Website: home-depot
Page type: orders-overview
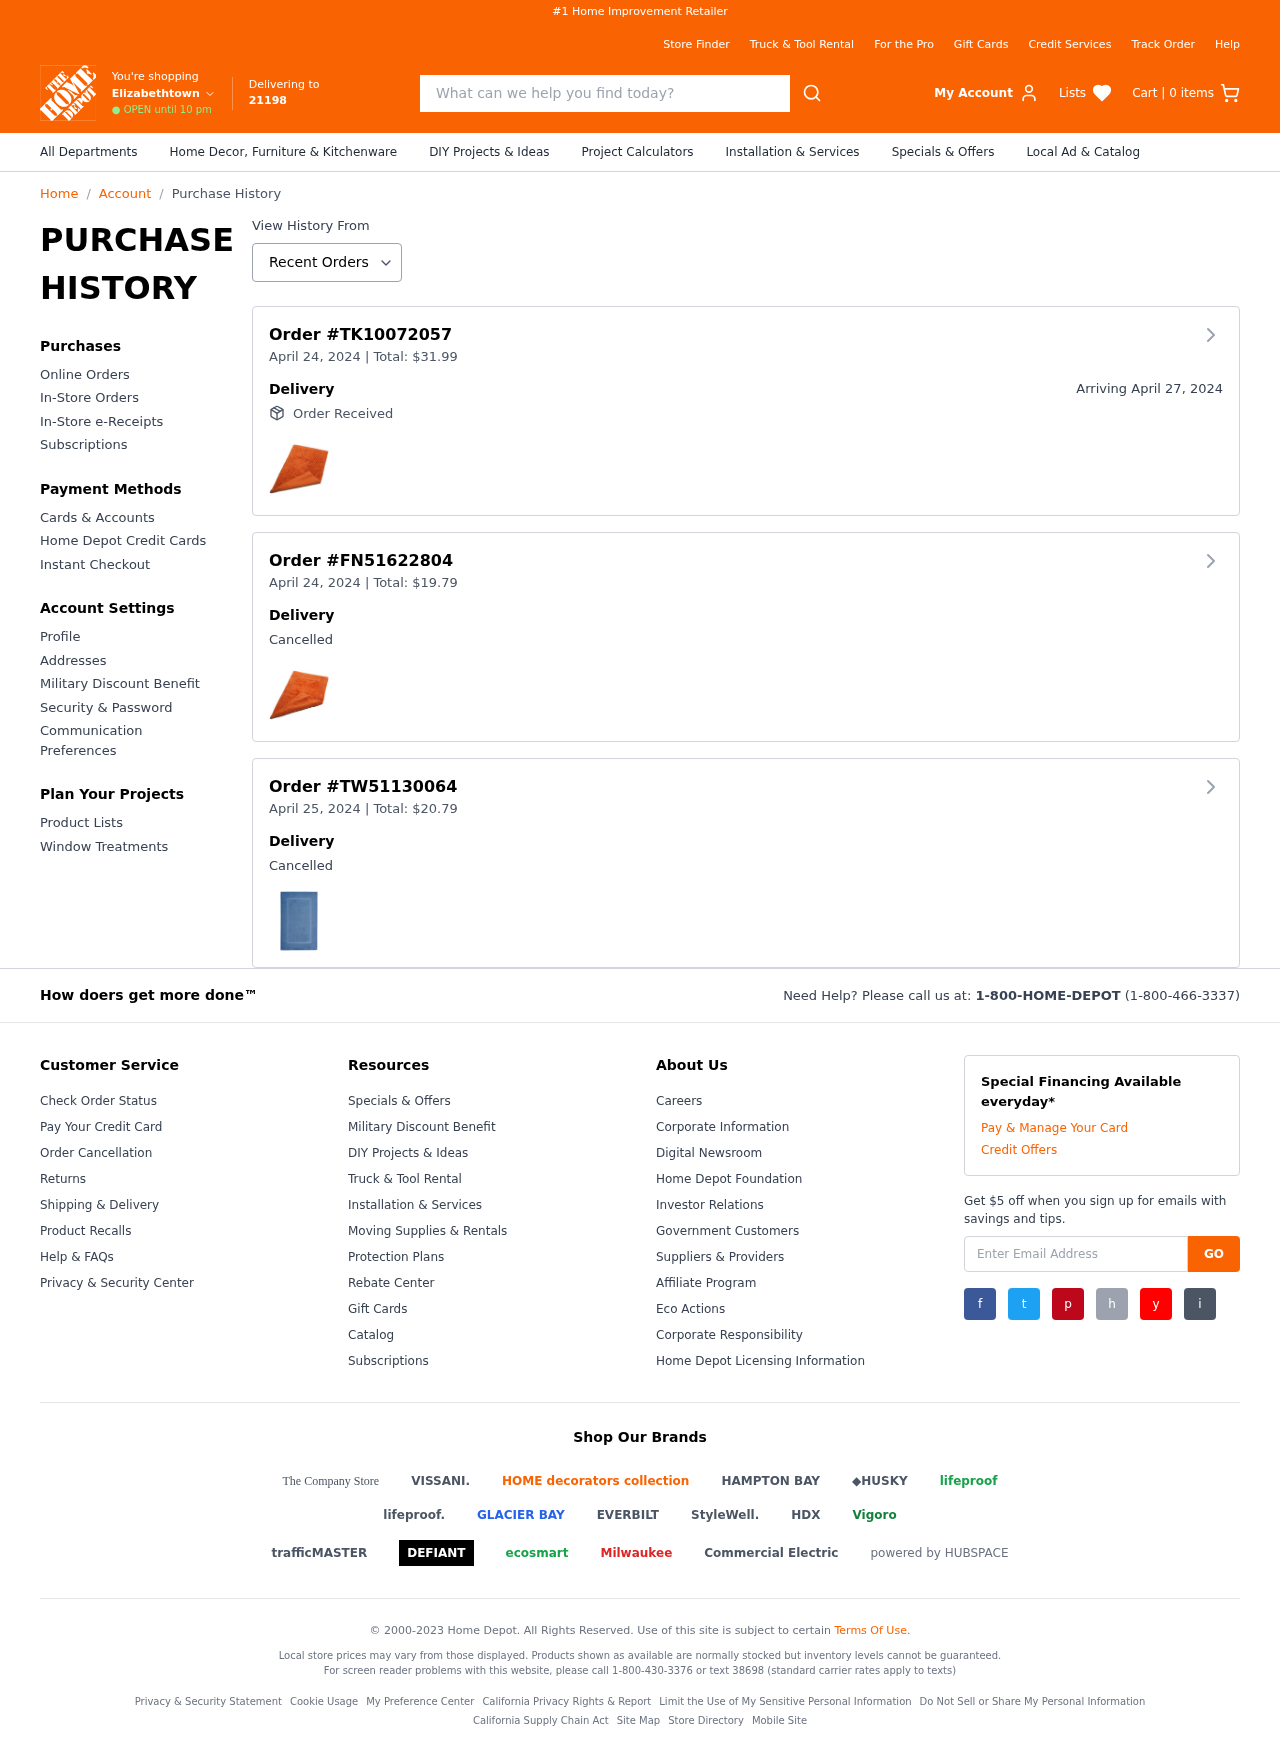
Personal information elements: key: PII_CITY
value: Elizabethtown
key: PII_POSTCODE
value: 21198
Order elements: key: ORDER_NUM_ITEMS
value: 0
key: ORDER_ID
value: TK10072057
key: ORDER_DATE
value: April 24, 2024
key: ORDER1_TOTAL
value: $31.99
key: ORDER_DELIVERY_DATE
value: April 27, 2024
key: ORDER2_ID
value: FN51622804
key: ORDER2_DATE
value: April 24, 2024
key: ORDER2_TOTAL
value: $19.79
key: ORDER3_ID
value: TW51130064
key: ORDER3_DATE
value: April 25, 2024
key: ORDER3_TOTAL
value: $20.79
Search elements: key: HEADER_SEARCH
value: What can we help you find today?